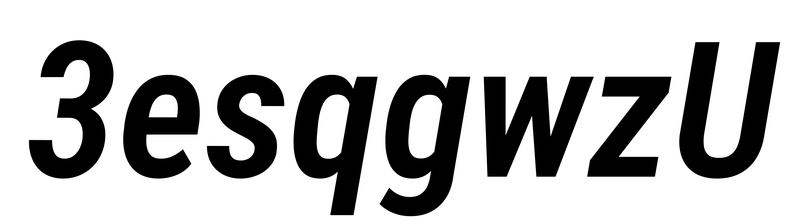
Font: Roboto-Italic_Condensed_SemiBold_Italic